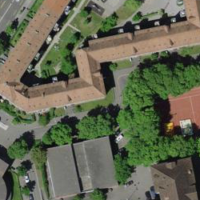
EUNIS habitat code: 54
Species observed at this site:
Dactylis glomerata